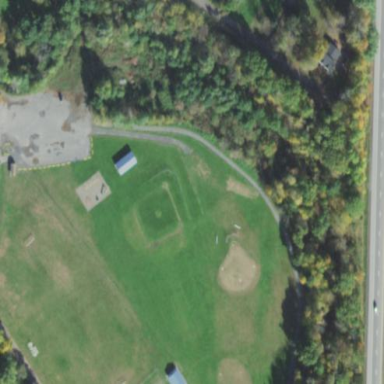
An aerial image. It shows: Baseball pitch for leisure land.